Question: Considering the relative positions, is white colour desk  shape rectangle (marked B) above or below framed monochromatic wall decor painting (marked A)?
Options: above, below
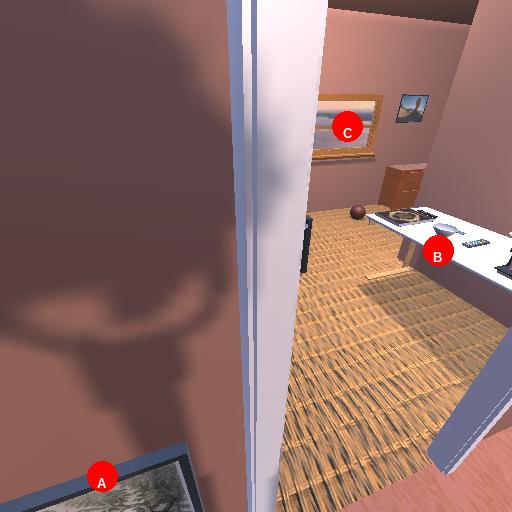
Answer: above